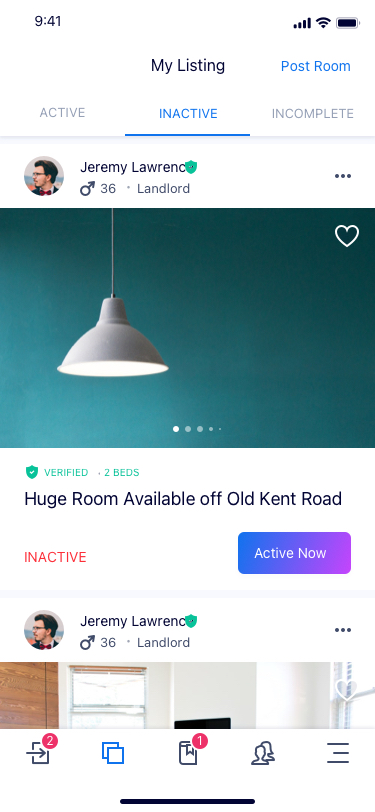
Text in this UI design:
Huge Room Available off Old Kent Road
INACTIVE
active
Inactive
Incomplete